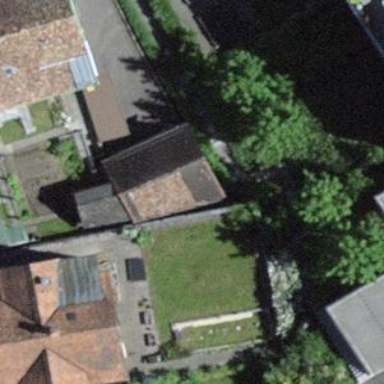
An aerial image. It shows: Garage.